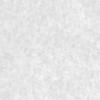
Label: no_change